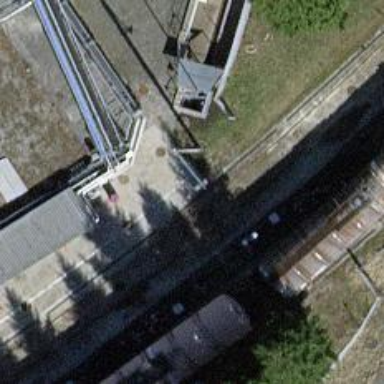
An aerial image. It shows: Railway spur with minor rail tracks.